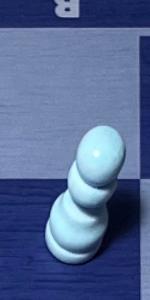
Label: Pawn_White